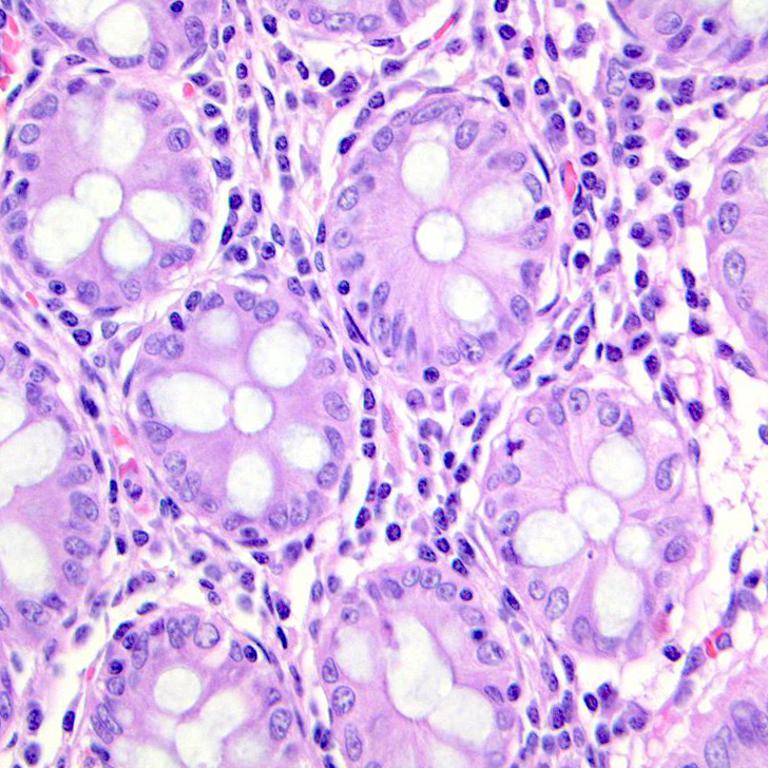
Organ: colon
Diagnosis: benign